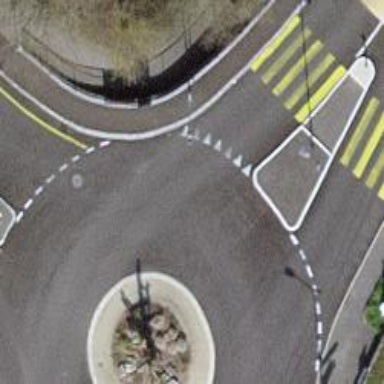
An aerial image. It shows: Tertiary road with asphalt surface leading to roundabout junction.